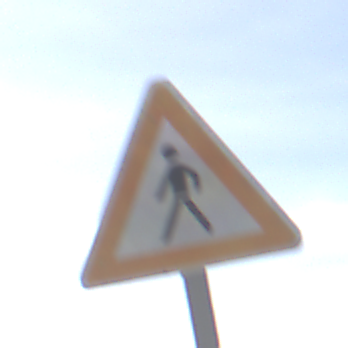
Verkehrszeichen: FussgaengerRechts
Umgebung: Outdoor, Nature
Tageszeit: MorningAfternoon
Wetter: PartlyCloudy
Licht: Natural
Jahreszeit: NotSpecified
Kontrast: HighContrast